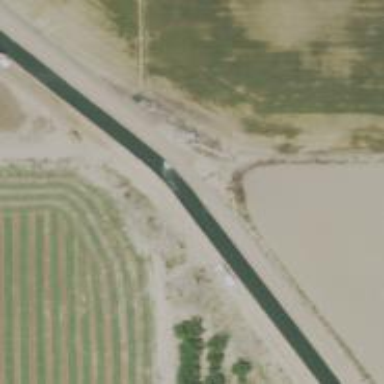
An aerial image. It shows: Canal.